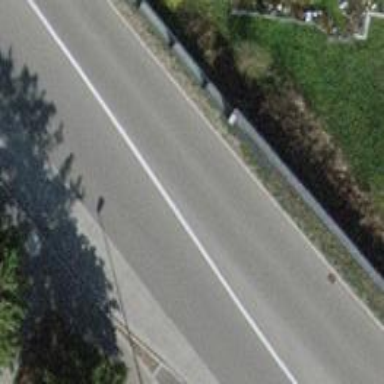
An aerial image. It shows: Secondary road with asphalt surface and no sidewalks.